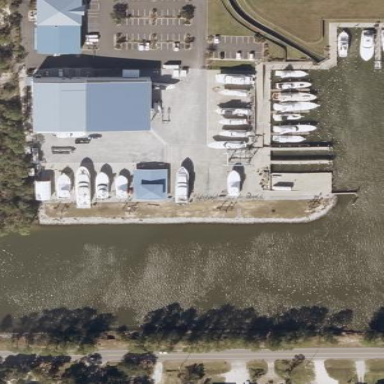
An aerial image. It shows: Dock located along the waterway.